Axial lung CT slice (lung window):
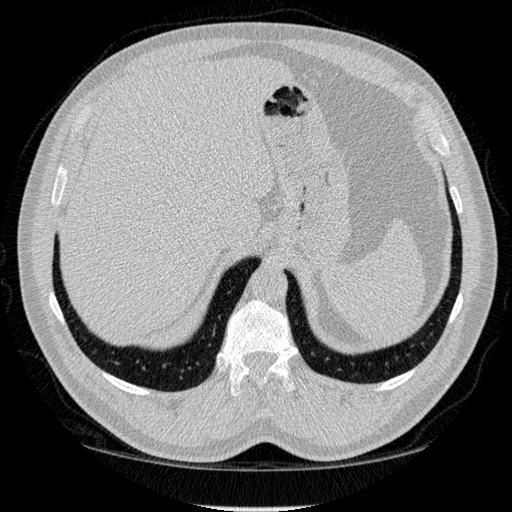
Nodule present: no